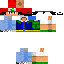
A male human skin with medium skin, wearing brown long hair dressed in a blue hoodie and red pants, featuring a closed mouth.